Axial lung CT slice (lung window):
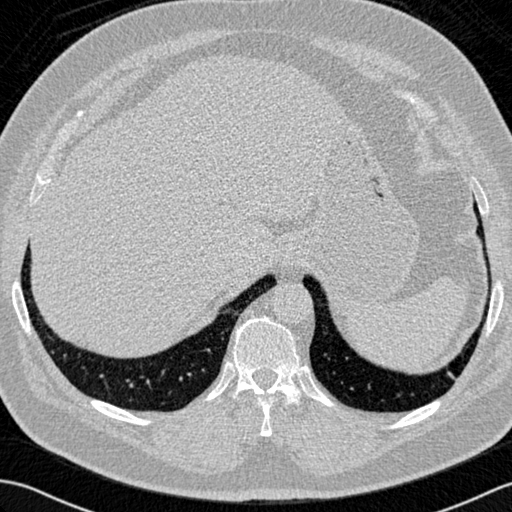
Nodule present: no